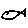
Label: fish